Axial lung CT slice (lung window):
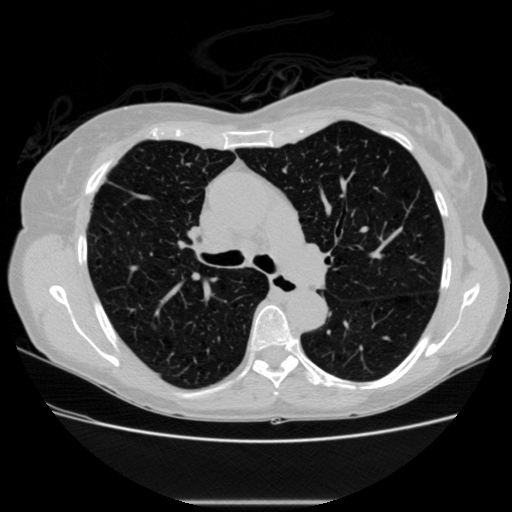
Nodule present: no